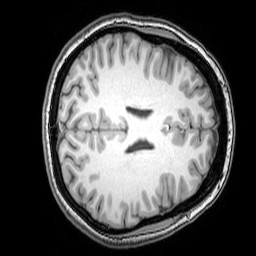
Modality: T1w
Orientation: axial
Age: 23
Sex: female
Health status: healthy
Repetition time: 0.081 s
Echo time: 0.037 s